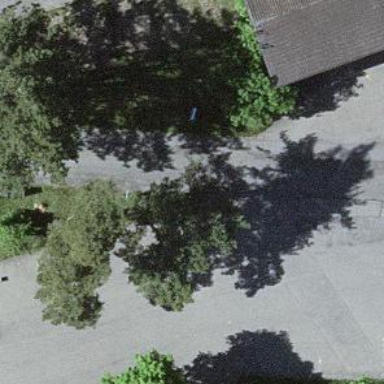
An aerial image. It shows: Bus stop with platform for public transport.